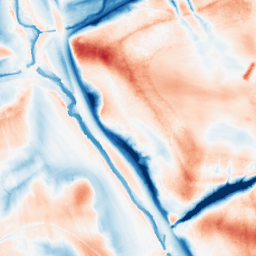
Category: edge_preserving
Decomposition family: guided
Decomposition parameters: radius: 16
eps: 0.01
Upsampling method: regularized
Upsampling parameters: scale: 4
lambda_reg: 0.001
Upsampling scale: 4